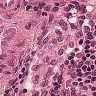
Metastatic tissue present: no